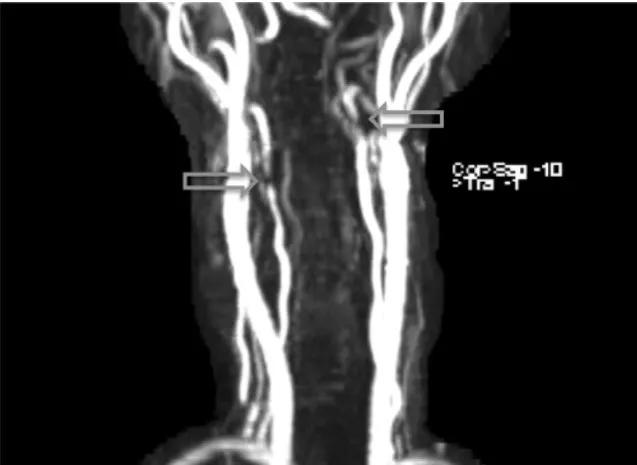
Arterial dissections noted in both vertebral arteries on MRI angiography following the patient's second week on lenvatinib (14 mg) treatment.
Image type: radiology (mri)